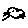
Label: cat